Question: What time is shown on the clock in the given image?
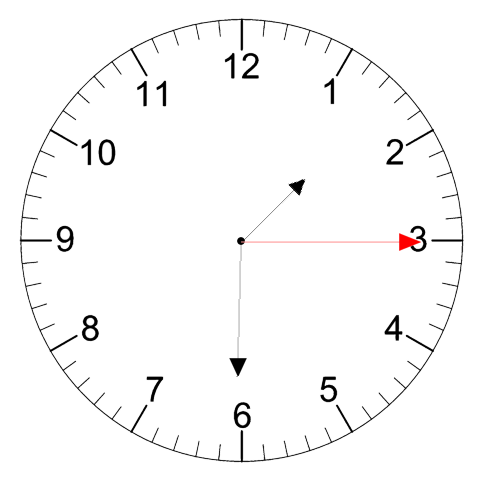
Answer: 01:30:15